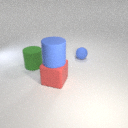
small blue rubber sphere to the right of large green rubber cylinder